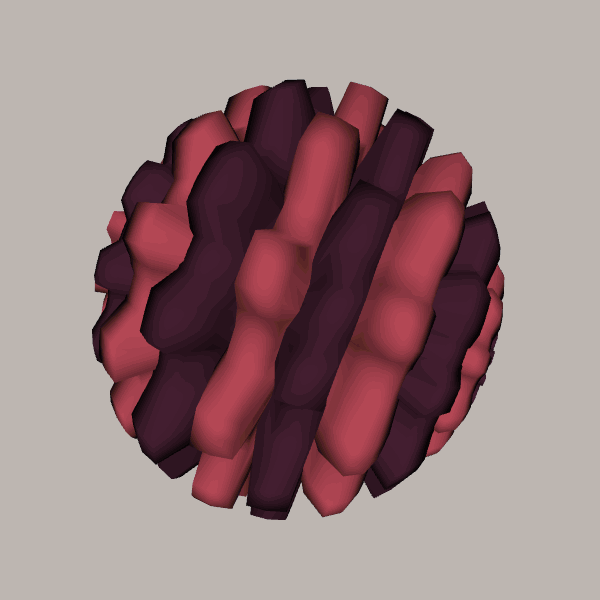
Background: light